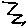
Label: zigzag